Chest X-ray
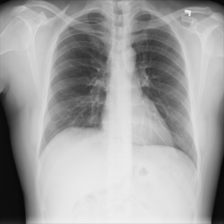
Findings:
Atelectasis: negative
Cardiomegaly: negative
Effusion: negative
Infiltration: negative
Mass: negative
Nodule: negative
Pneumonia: negative
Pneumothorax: negative
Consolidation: negative
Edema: negative
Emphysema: negative
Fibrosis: negative
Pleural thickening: negative
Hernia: negative